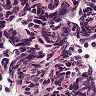
Metastatic tissue present: no